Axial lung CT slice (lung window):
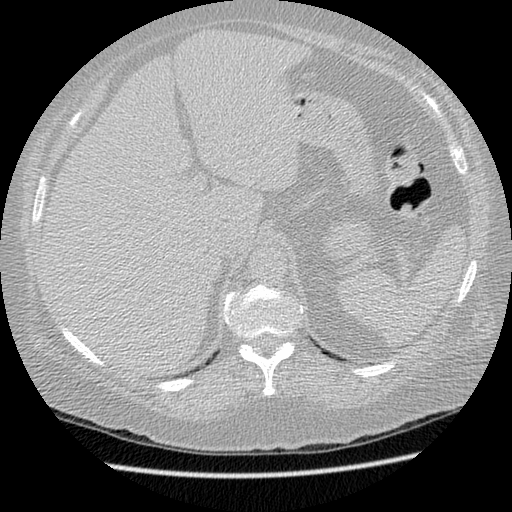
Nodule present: no